Question: According to the <URL>, we know that the left and top black line define the stretchable area, and the bottom and right line define the content area.
It's easy to understand, but I found the below image named textfield_activated_holo_dark.9.png from android-17 framework. What is the purpose of the red colors in the lower-left, lower-right and top-right corners?

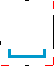
Answer: I believe <URL> thread has some discussion on the same topic.
This has got something to do with setting layout bounds and I believe its not documented yet.